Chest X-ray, AP view. Patient: 67 years old, sex F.
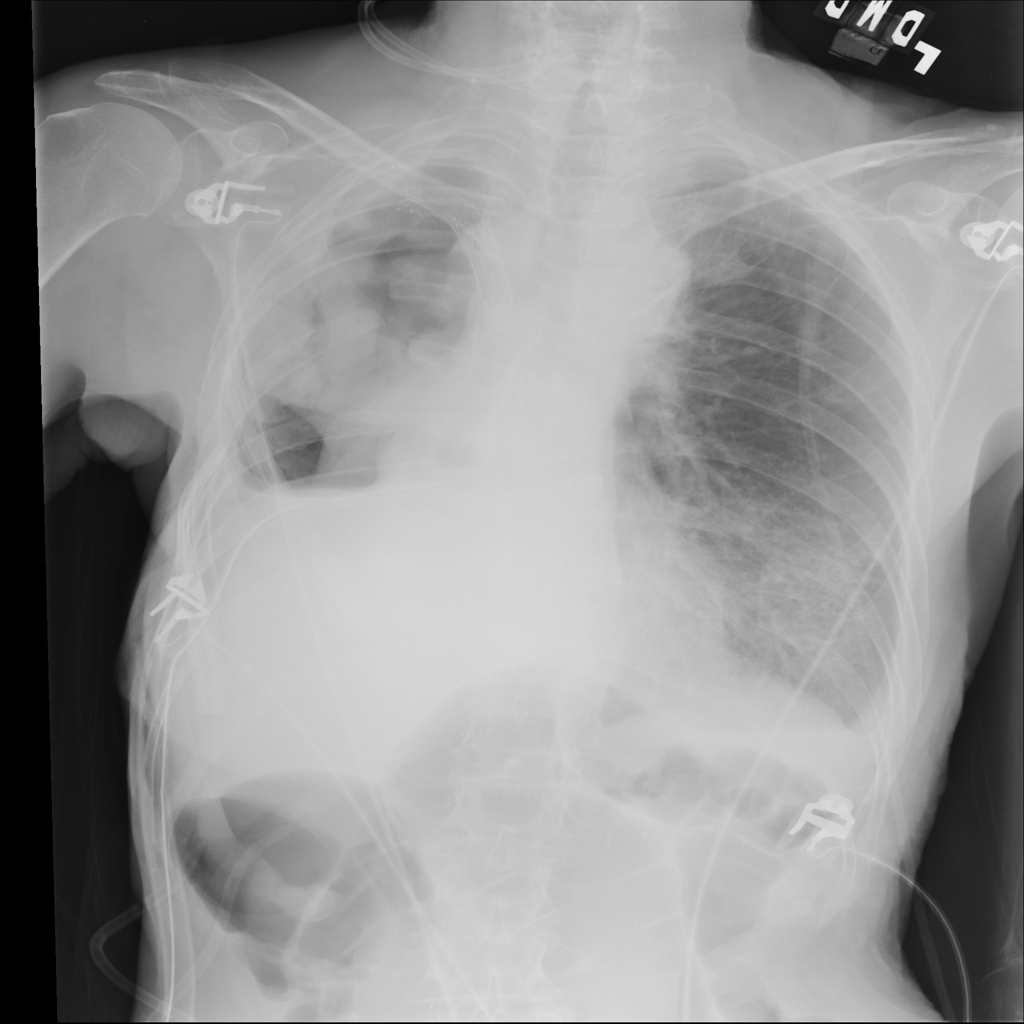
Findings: Effusion, Infiltration, Mass